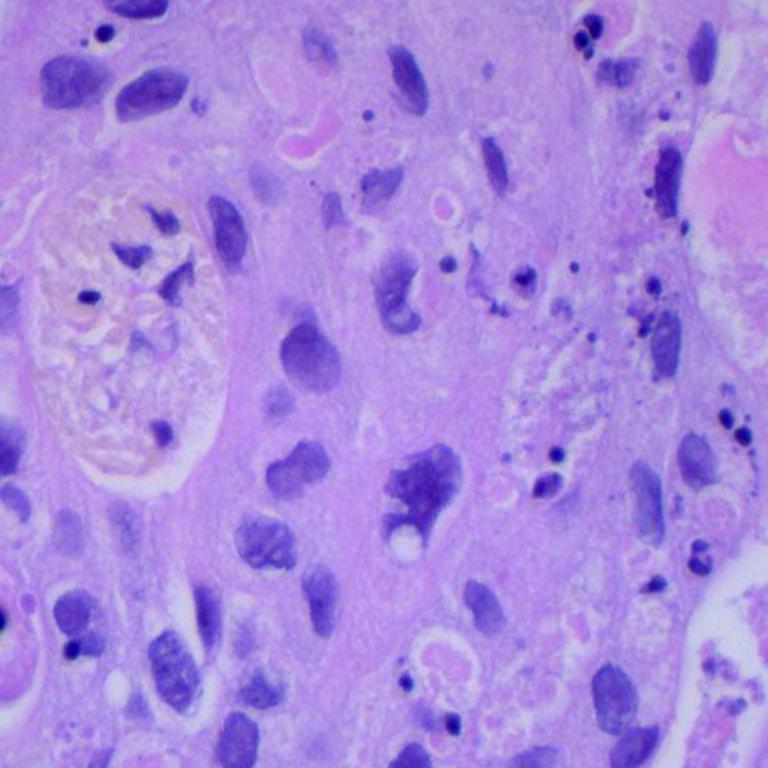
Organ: lung
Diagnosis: squamous carcinomas